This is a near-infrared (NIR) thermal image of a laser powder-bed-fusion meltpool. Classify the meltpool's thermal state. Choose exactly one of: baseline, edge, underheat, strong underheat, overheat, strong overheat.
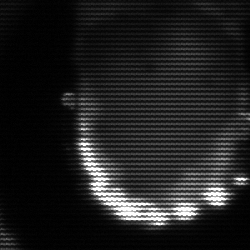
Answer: baseline